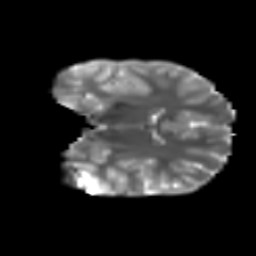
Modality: T2w
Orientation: coronal
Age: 11
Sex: female
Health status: ill
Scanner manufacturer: ge
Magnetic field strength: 3 T
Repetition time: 6.752 s
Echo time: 0.079 s